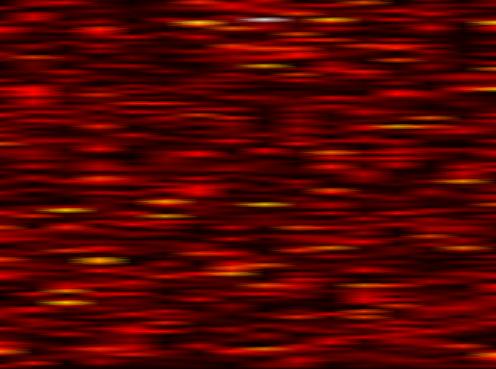
Label: UFMC